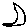
Label: moon